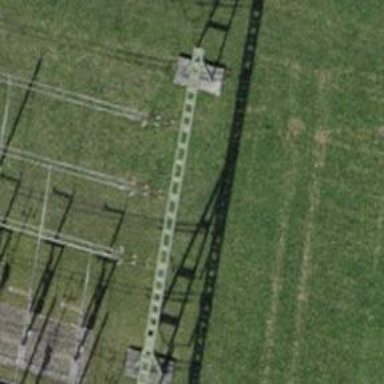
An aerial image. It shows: Insulator used in power systems.